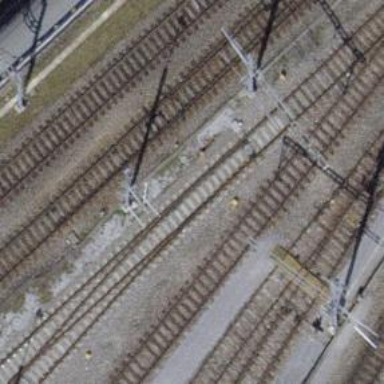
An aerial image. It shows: Railway switch.